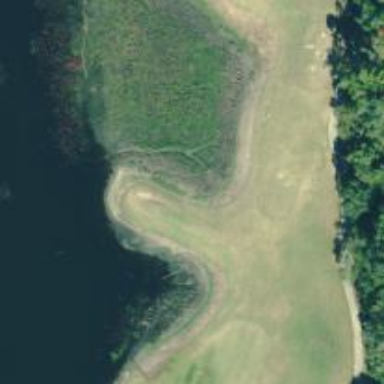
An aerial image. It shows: Rough area on grassy golf course.